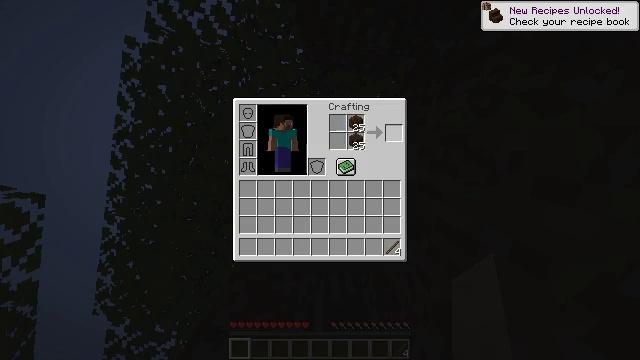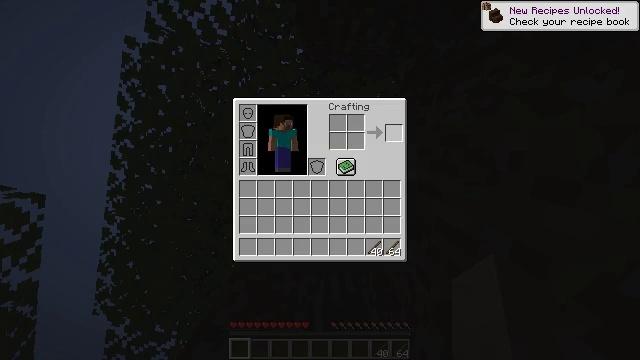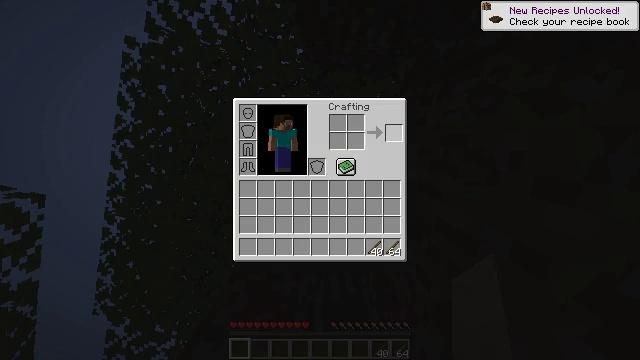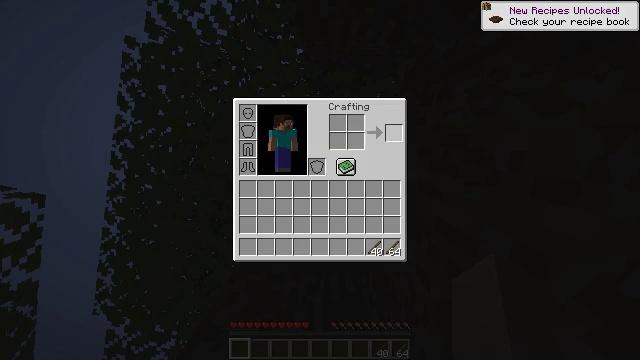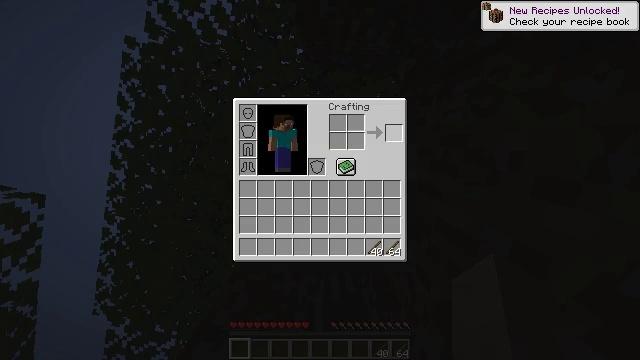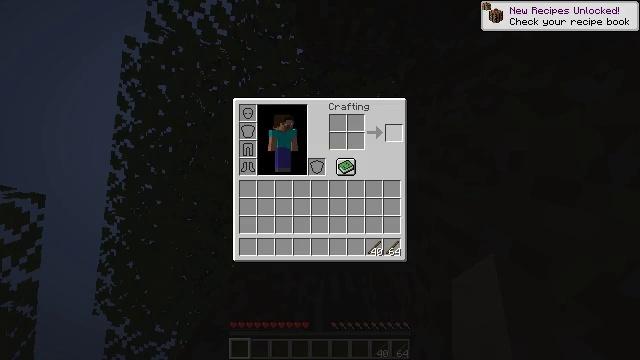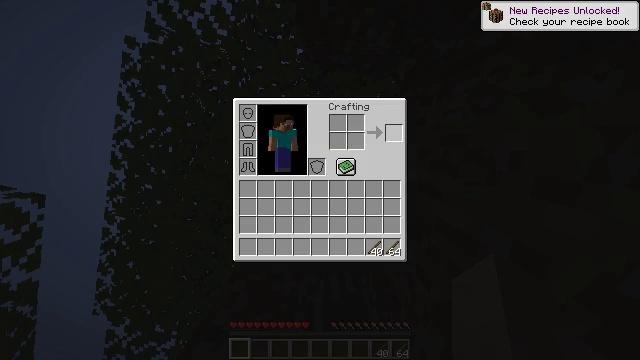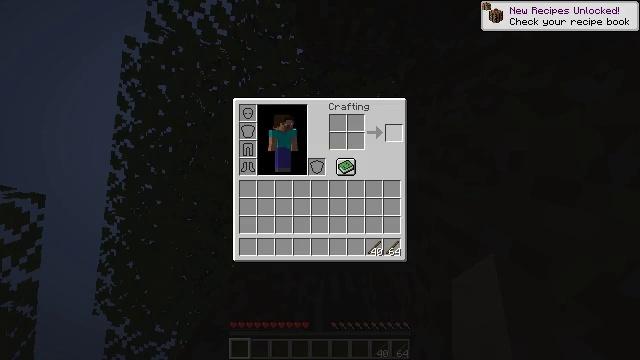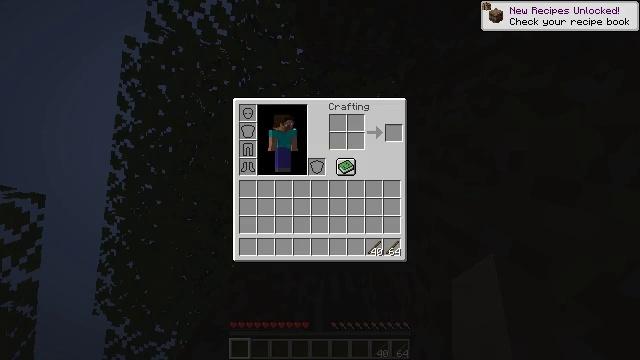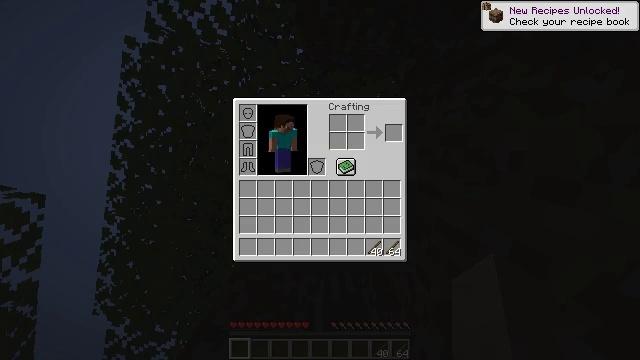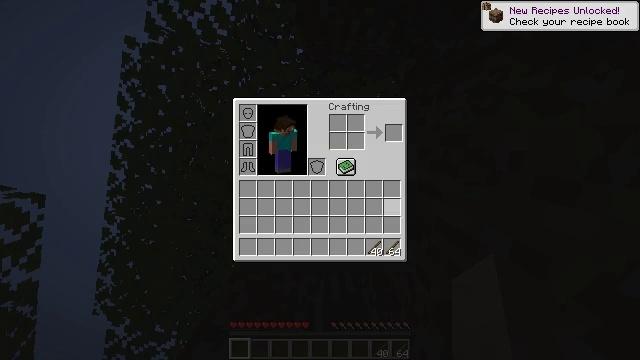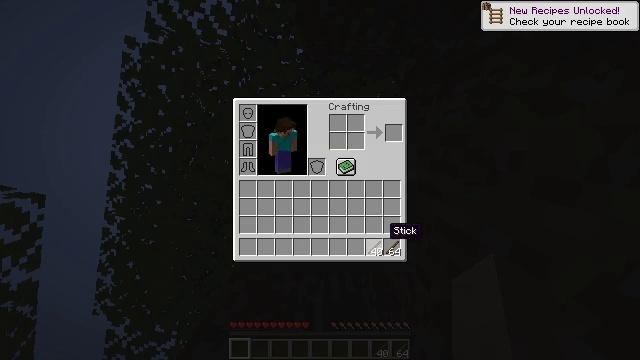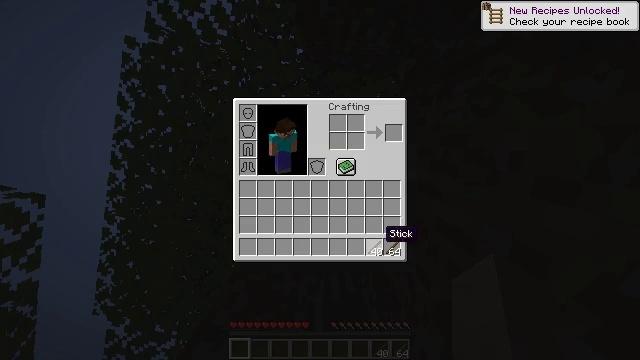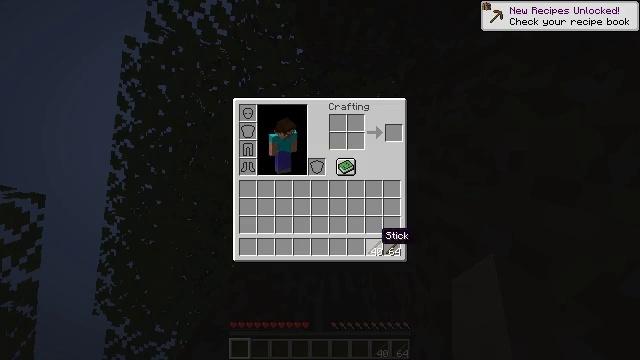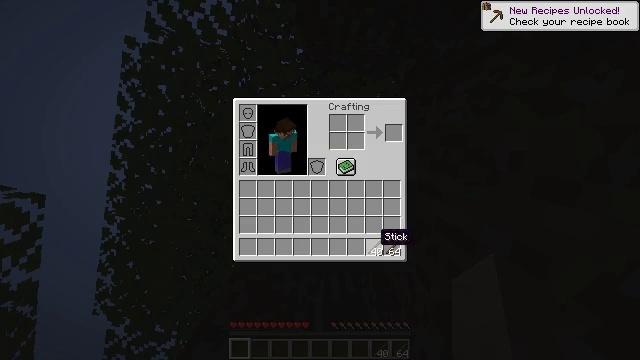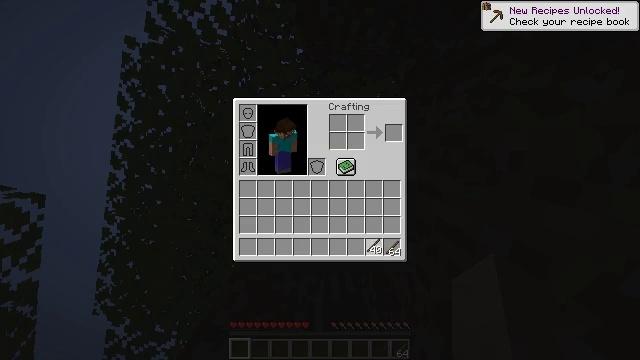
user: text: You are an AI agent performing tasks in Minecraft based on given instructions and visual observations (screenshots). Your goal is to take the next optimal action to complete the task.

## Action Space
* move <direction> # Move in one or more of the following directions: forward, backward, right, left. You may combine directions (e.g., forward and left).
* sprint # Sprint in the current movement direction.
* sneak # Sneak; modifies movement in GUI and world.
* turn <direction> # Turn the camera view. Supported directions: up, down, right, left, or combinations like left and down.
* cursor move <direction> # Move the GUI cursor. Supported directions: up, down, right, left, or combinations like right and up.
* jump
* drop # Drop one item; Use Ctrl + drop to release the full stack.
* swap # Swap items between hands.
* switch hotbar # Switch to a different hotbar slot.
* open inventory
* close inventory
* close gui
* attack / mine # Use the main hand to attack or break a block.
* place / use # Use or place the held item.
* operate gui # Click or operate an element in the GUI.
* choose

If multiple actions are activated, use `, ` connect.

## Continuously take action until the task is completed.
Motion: motion action
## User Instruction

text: Collect dark oak log for building.
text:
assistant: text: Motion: sneak, open gui
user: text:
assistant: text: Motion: no_op
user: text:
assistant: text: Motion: no_op
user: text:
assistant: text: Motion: no_op
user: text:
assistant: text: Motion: no_op
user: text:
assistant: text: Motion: no_op
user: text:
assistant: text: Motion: no_op
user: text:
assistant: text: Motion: cursor move down
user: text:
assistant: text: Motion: cursor move down
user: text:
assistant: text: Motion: cursor move down
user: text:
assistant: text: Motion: cursor move left and down
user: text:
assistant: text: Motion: no_op
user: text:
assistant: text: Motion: no_op
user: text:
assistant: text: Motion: no_op
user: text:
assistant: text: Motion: operate gui
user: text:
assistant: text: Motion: cursor move right, operate gui
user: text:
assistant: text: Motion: cursor move right and up
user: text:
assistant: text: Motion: no_op
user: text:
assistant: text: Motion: operate gui
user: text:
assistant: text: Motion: operate gui
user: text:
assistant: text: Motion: operate gui
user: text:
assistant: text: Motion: no_op
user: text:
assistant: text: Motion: no_op
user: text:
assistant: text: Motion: no_op
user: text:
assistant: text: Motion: no_op
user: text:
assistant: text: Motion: close gui
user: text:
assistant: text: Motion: turn right and down
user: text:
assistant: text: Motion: turn right and down, attack / mine
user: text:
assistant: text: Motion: turn right and down, attack / mine
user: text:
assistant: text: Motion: turn right and down, attack / mine